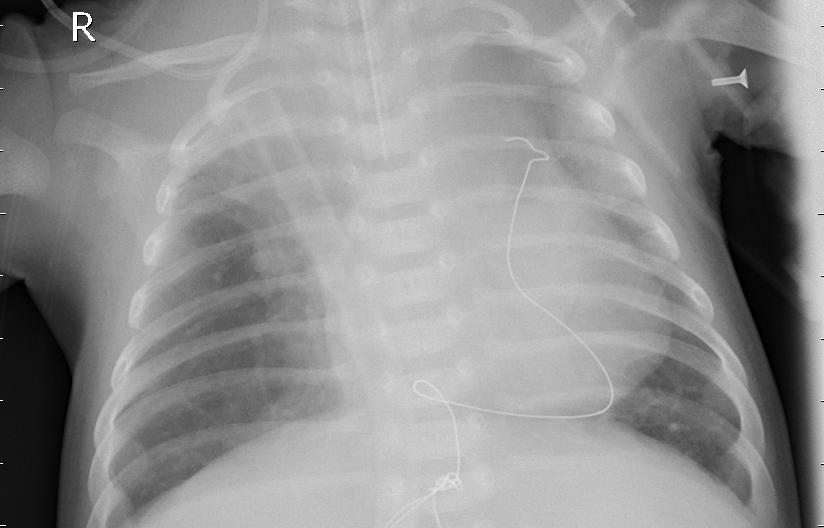
Diagnosis: PNEUMONIA